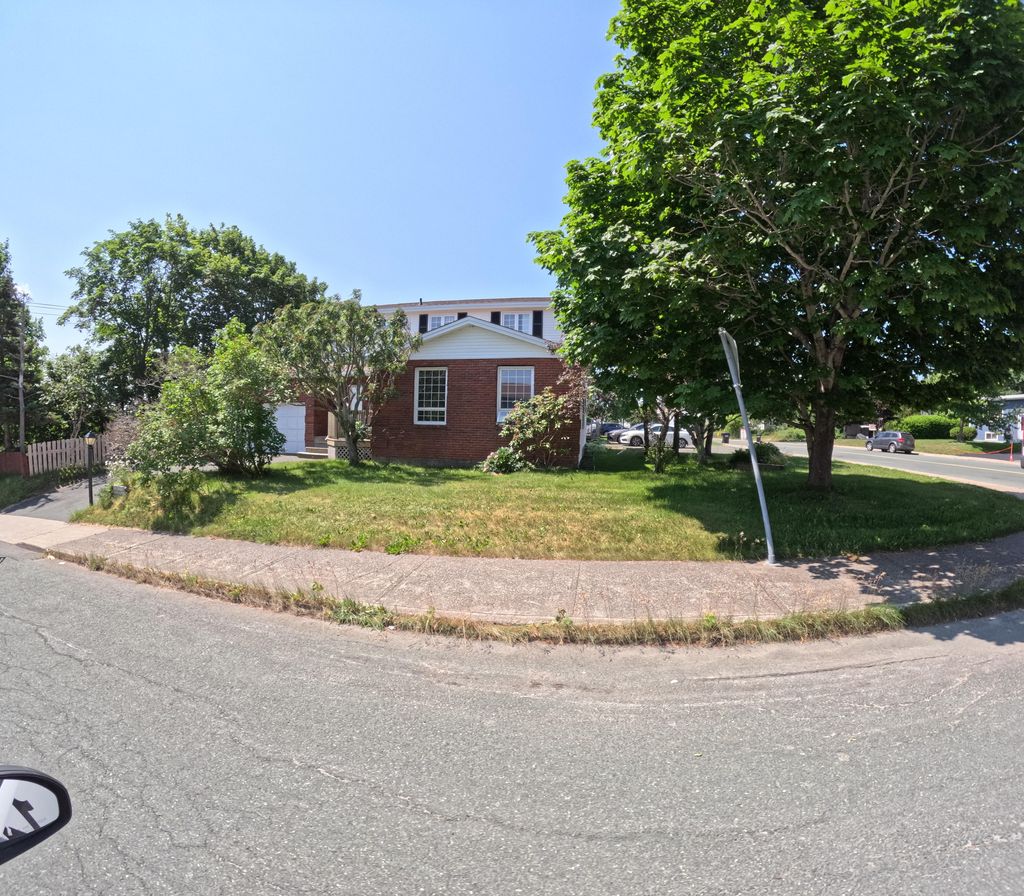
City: st_johns